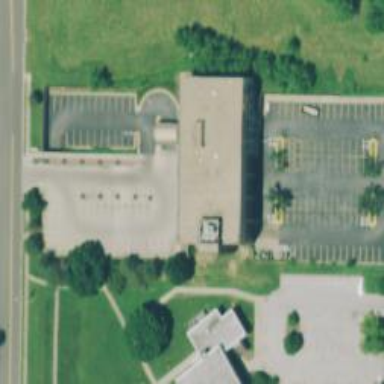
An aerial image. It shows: Healthcare clinic.